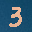
Label: 3